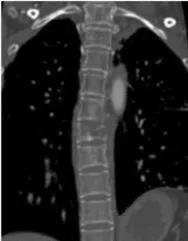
CT and MRI of a 49-year-old female patient with mediastinal EHE before the second treatment. CT.
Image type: radiology (ct)